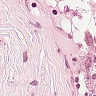
Metastatic tissue present: no